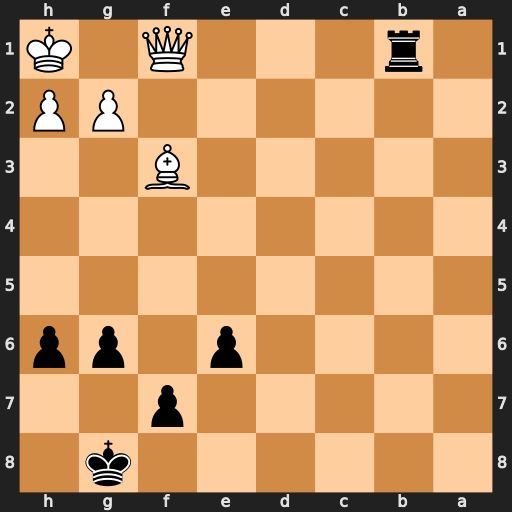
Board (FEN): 6k1/5p2/4p1pp/8/8/5B2/6PP/1r3Q1K
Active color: b
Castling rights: -
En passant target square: -
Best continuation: Rxf1#